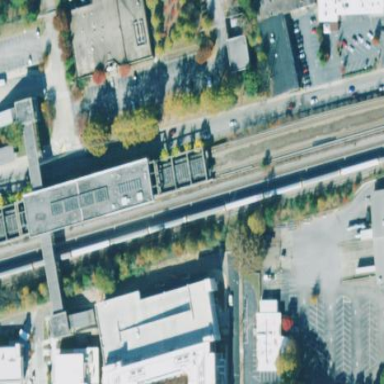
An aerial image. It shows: Train station building.